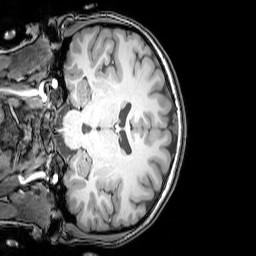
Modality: T1w
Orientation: coronal
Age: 24
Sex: female
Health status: healthy
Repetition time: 0.081 s
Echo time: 0.037 s